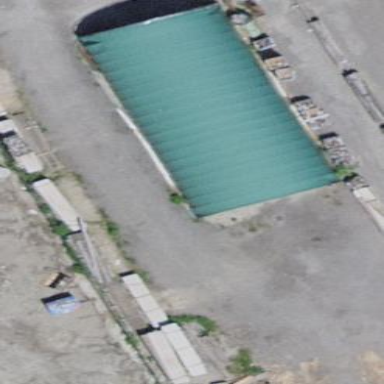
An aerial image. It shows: Hangar located at airport.